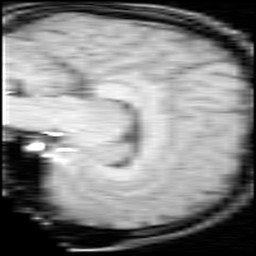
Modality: inplaneT1
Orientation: sagittal
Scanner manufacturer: ge
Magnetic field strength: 3 T
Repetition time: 0.3 s
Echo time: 0.00344 s